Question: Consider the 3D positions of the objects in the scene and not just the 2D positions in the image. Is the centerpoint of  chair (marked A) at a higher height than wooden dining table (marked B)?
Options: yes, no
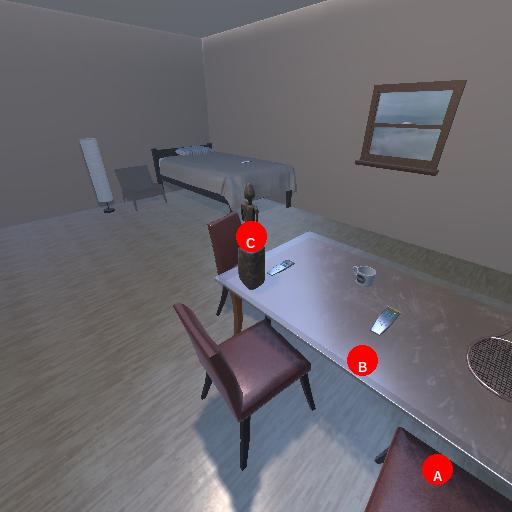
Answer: yes